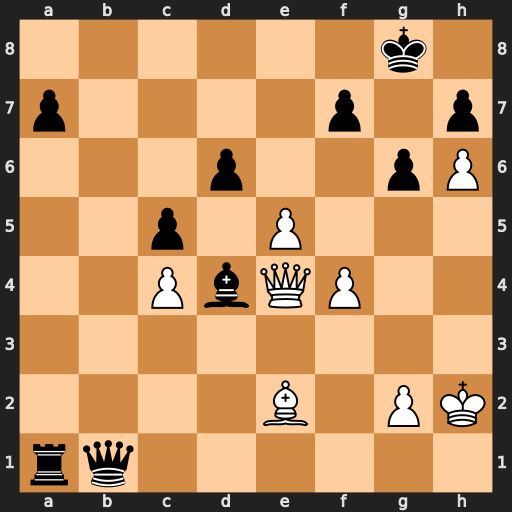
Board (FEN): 6k1/p4p1p/3p2pP/2p1P3/2PbQP2/8/4B1PK/rq6
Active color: w
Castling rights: -
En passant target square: -
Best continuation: Qa8+ Qb8 Qxb8#